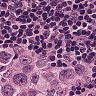
Metastatic tissue present: yes